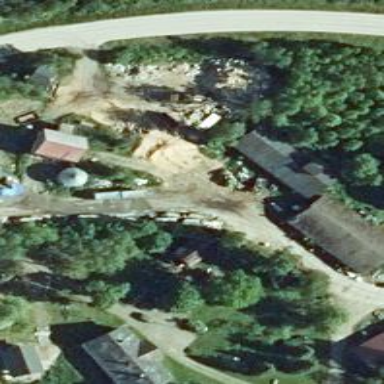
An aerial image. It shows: Farmyard in rural farm setting.